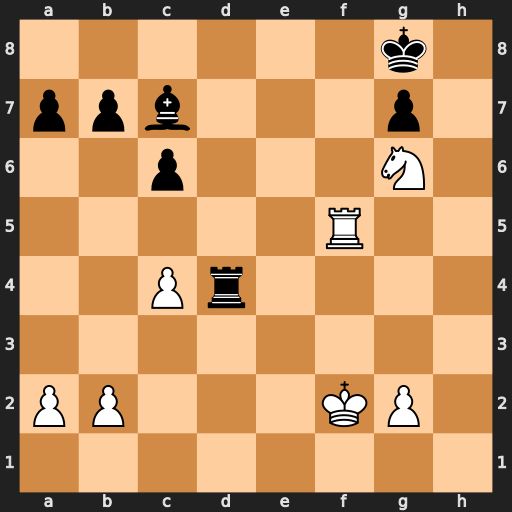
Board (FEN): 6k1/ppb3p1/2p3N1/5R2/2Pr4/8/PP3KP1/8
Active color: w
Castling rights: -
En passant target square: -
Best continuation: Ne7+ Kh8 Rh5#